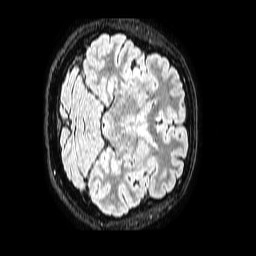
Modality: FLAIR
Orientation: axial
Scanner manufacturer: philips
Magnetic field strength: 1.5 T
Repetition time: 4.8 s
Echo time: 0.3 s